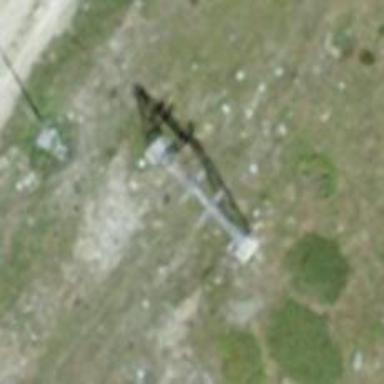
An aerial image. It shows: Pylon for aerialway.